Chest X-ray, PA view. Patient: 66 years old, sex M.
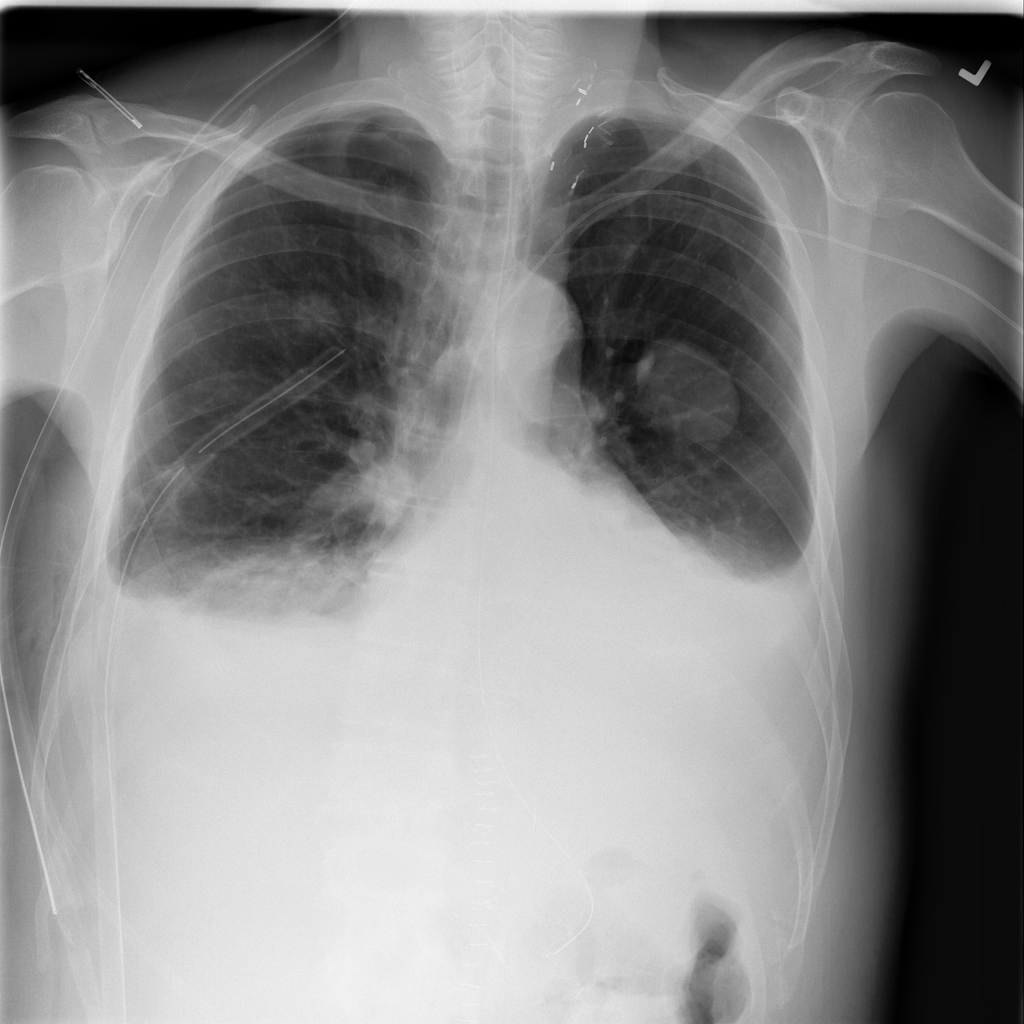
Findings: Mass, Nodule, Pneumothorax